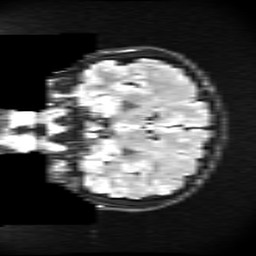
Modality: FLAIR
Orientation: coronal
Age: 22
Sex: female
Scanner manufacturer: ge
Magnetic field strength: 3 T
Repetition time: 11 s
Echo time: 0.1497 s